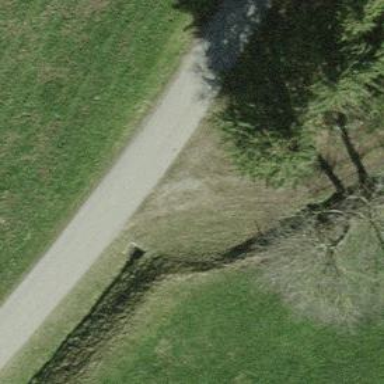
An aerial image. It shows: Culvert tunnel.